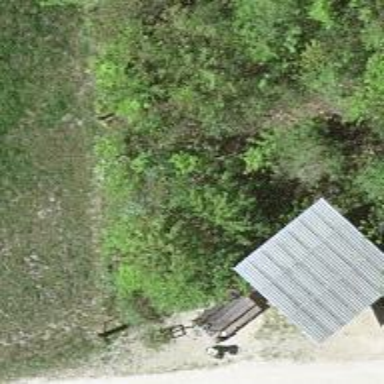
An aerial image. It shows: Shelter building.